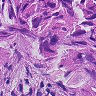
Metastatic tissue present: yes